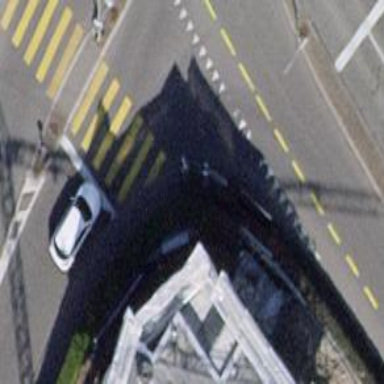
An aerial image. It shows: Kerb serving as barrier.